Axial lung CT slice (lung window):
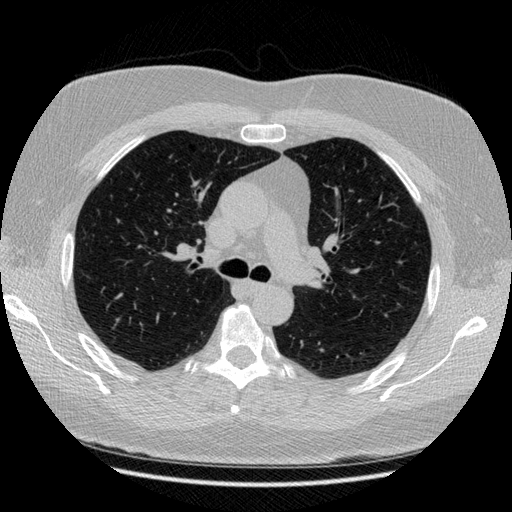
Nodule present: no